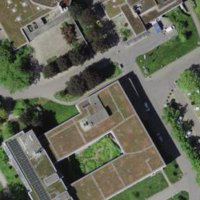
EUNIS habitat code: 54
Species observed at this site:
Geranium sanguineum
Corylus avellana
Fritillaria meleagris